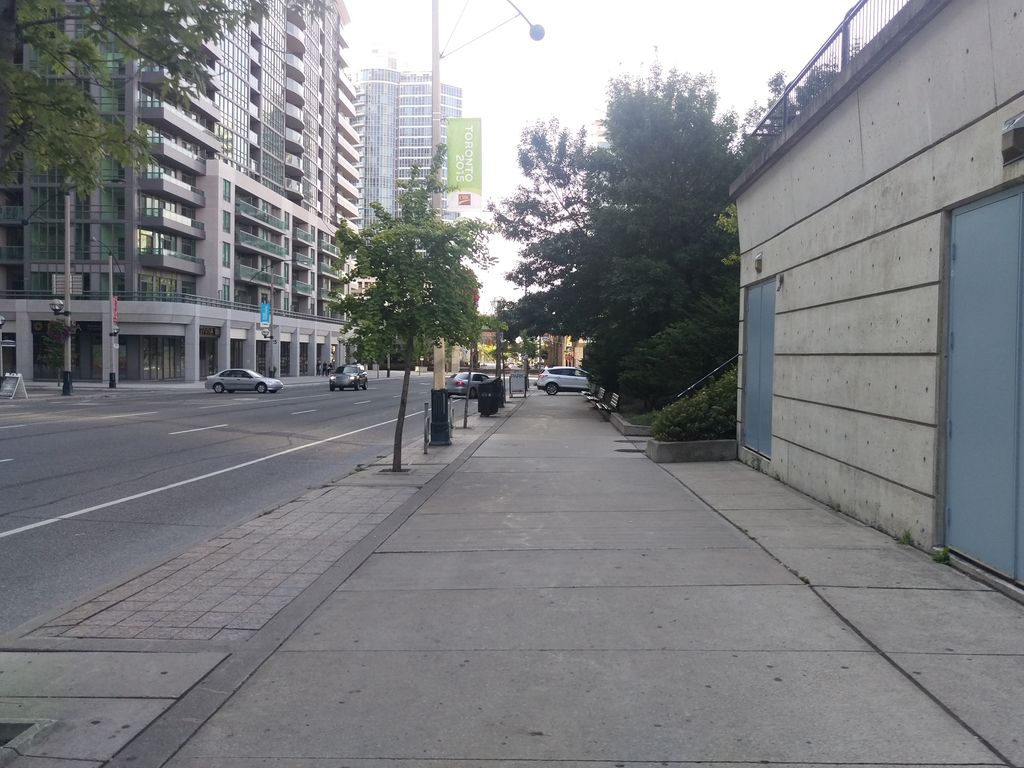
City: toronto